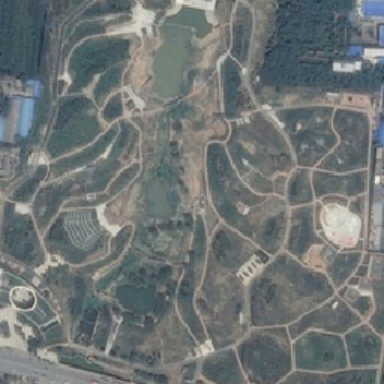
There is a green field in the park .